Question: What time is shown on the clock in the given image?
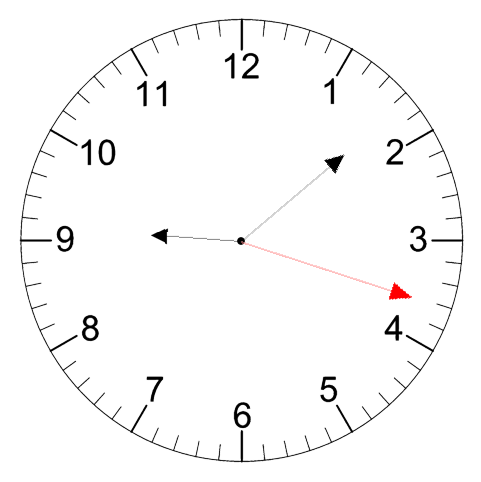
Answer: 09:08:18